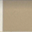
Piece: xx